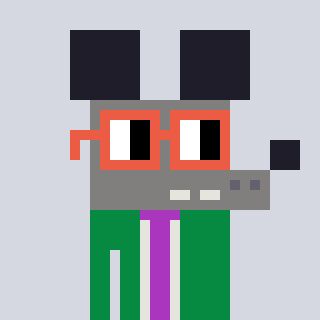
a pixel art character with square orange glasses, a mouse-shaped head and a green-colored body on a cool background